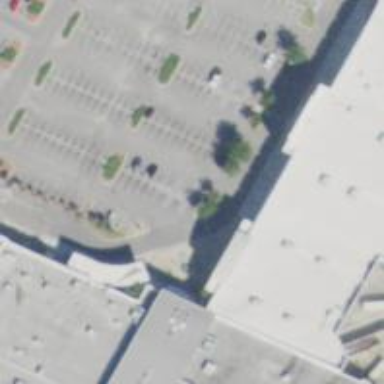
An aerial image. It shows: Parking space.